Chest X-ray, AP view. Patient: 21 years old, sex M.
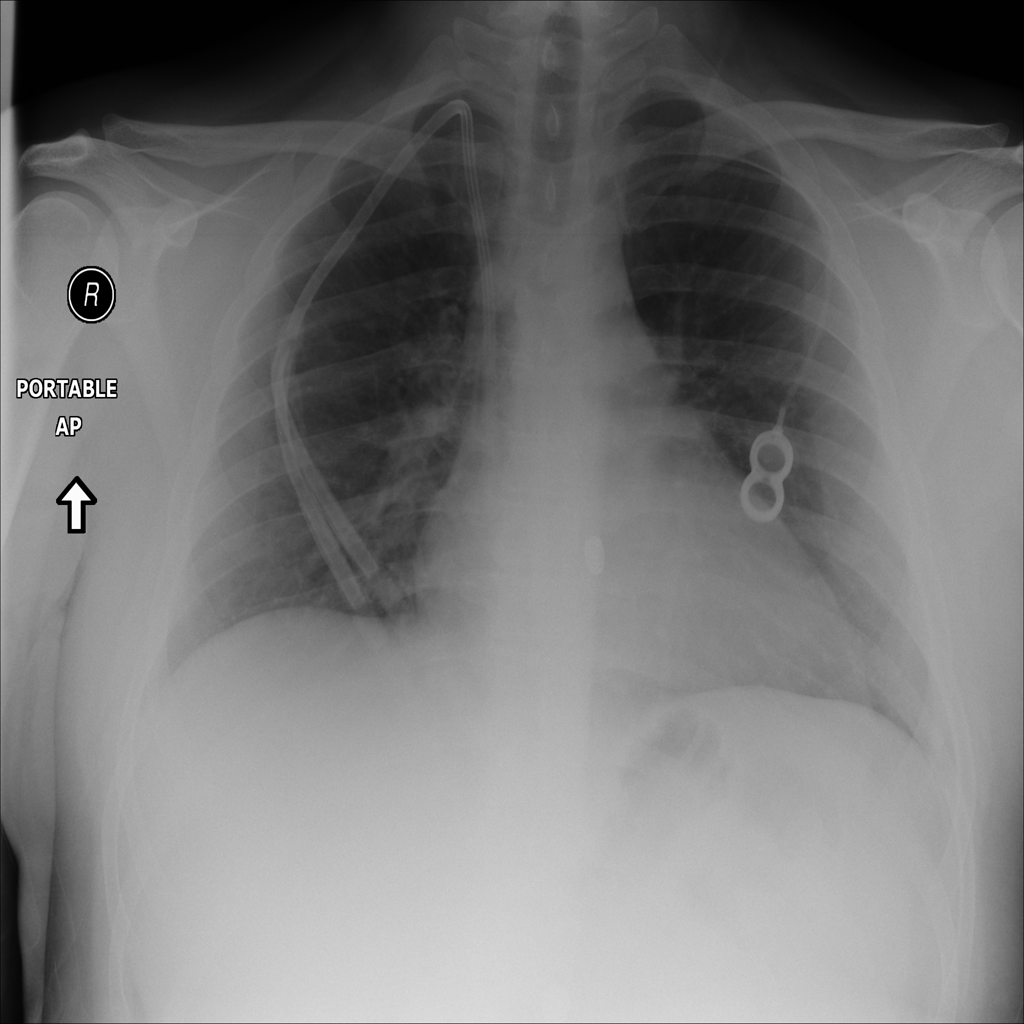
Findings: No Finding